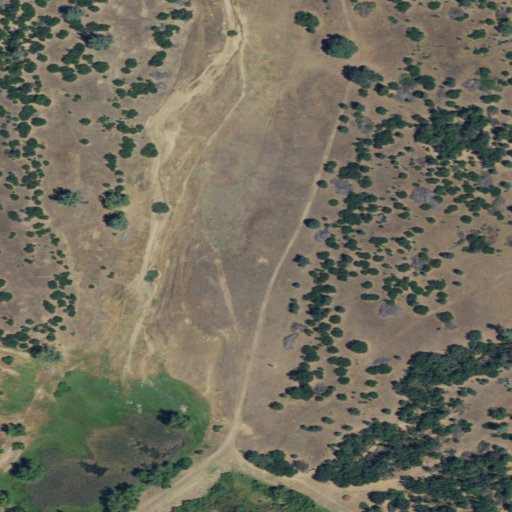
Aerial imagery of valley in California named China Gulch containing shrub, grassland, open development, herbaceous wetlands, and woody wetlands